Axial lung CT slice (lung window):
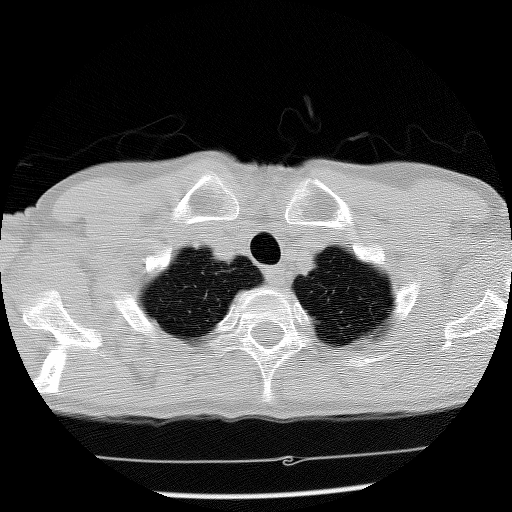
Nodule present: no